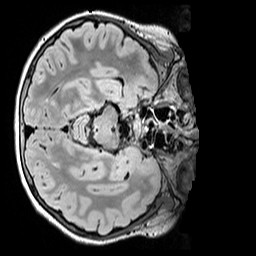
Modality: FLAIR
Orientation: axial
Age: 10
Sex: female
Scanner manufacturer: siemens
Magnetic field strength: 3 T
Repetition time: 5 s
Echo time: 0.388 s